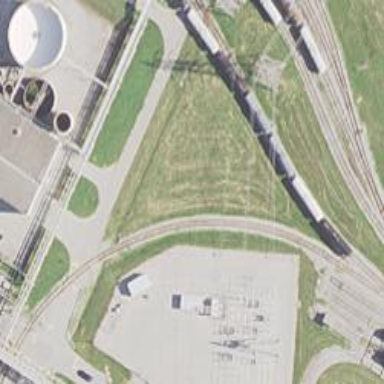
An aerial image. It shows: Rail spur service.